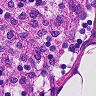
Metastatic tissue present: no